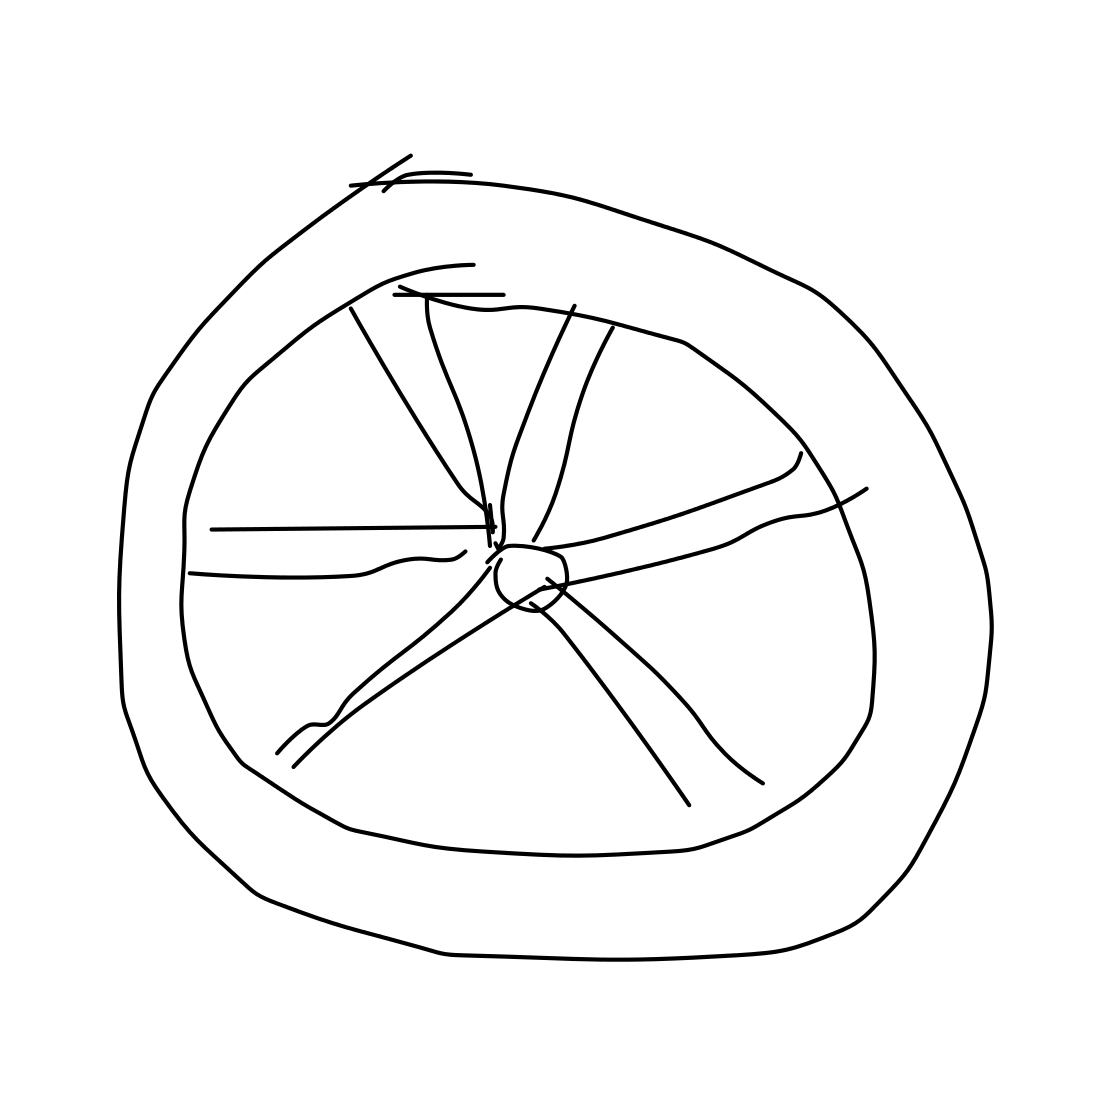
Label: wheel